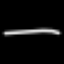
Label: line